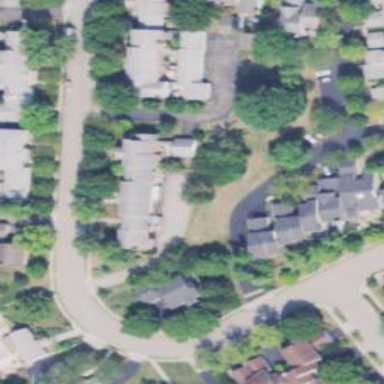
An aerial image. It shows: Alleyway designated as service road.